Field crop: maize
Growth stage: 2
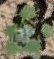
Species: chenopodium